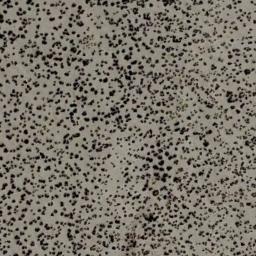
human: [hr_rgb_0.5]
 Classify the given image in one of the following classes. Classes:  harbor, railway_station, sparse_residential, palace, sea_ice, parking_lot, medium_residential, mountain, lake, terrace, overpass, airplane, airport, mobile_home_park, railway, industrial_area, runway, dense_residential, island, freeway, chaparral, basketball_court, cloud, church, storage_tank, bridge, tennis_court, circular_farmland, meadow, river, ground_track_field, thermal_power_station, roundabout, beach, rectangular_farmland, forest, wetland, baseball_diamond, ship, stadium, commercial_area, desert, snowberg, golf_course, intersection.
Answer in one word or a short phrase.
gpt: chaparral